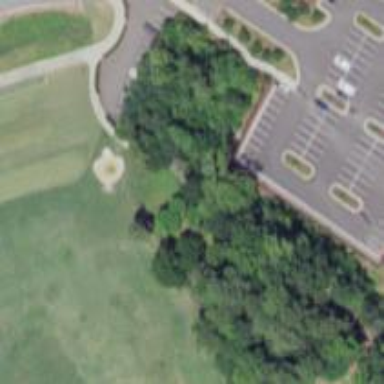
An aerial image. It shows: Path used for both walking and golf.